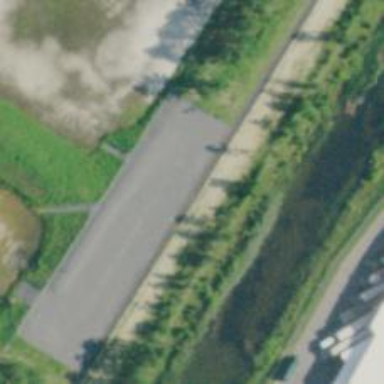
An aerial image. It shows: Asphalt cycleway with crossing.